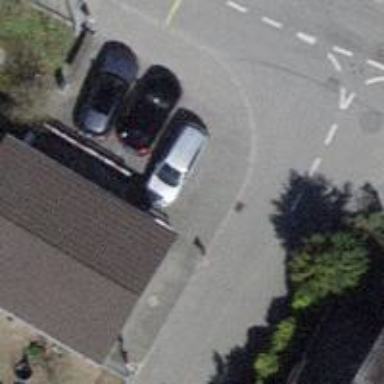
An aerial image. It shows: Post box is visible.